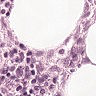
Metastatic tissue present: no